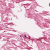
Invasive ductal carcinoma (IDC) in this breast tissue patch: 0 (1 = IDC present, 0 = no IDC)